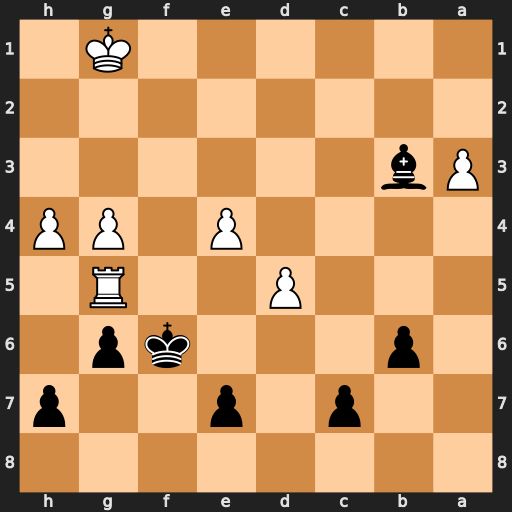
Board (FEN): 8/2p1p2p/1p3kp1/3P2R1/4P1PP/Pb6/8/6K1
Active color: b
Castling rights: -
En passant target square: -
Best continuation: Bc4 Kf2 h6 Rxg6+ Kxg6